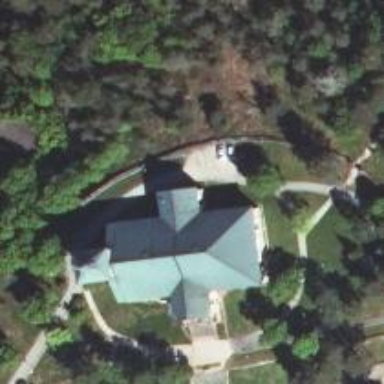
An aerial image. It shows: Building serving as place of worship.